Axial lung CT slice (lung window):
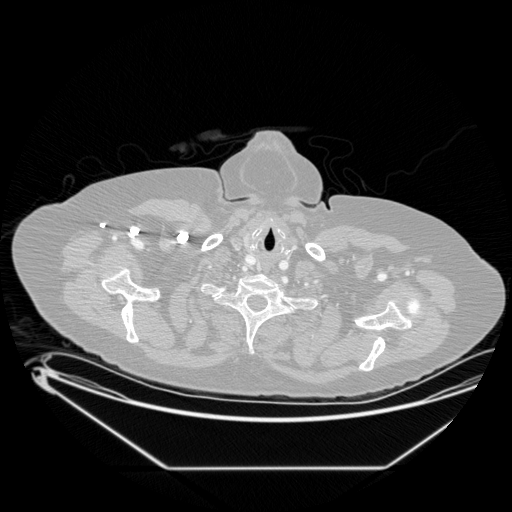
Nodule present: no